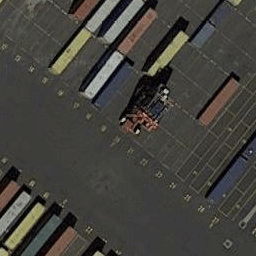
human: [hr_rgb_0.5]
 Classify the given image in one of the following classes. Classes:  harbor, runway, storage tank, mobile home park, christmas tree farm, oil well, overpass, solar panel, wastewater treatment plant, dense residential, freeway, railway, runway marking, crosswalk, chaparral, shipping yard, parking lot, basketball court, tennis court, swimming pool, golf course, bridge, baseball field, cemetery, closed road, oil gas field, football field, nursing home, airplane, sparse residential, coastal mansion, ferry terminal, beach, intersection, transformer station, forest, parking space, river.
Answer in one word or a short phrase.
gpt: shipping yard